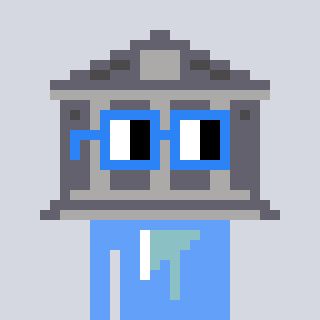
a pixel art character with square blue glasses, a bank-shaped head and a blue-colored body on a cool background